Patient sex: M
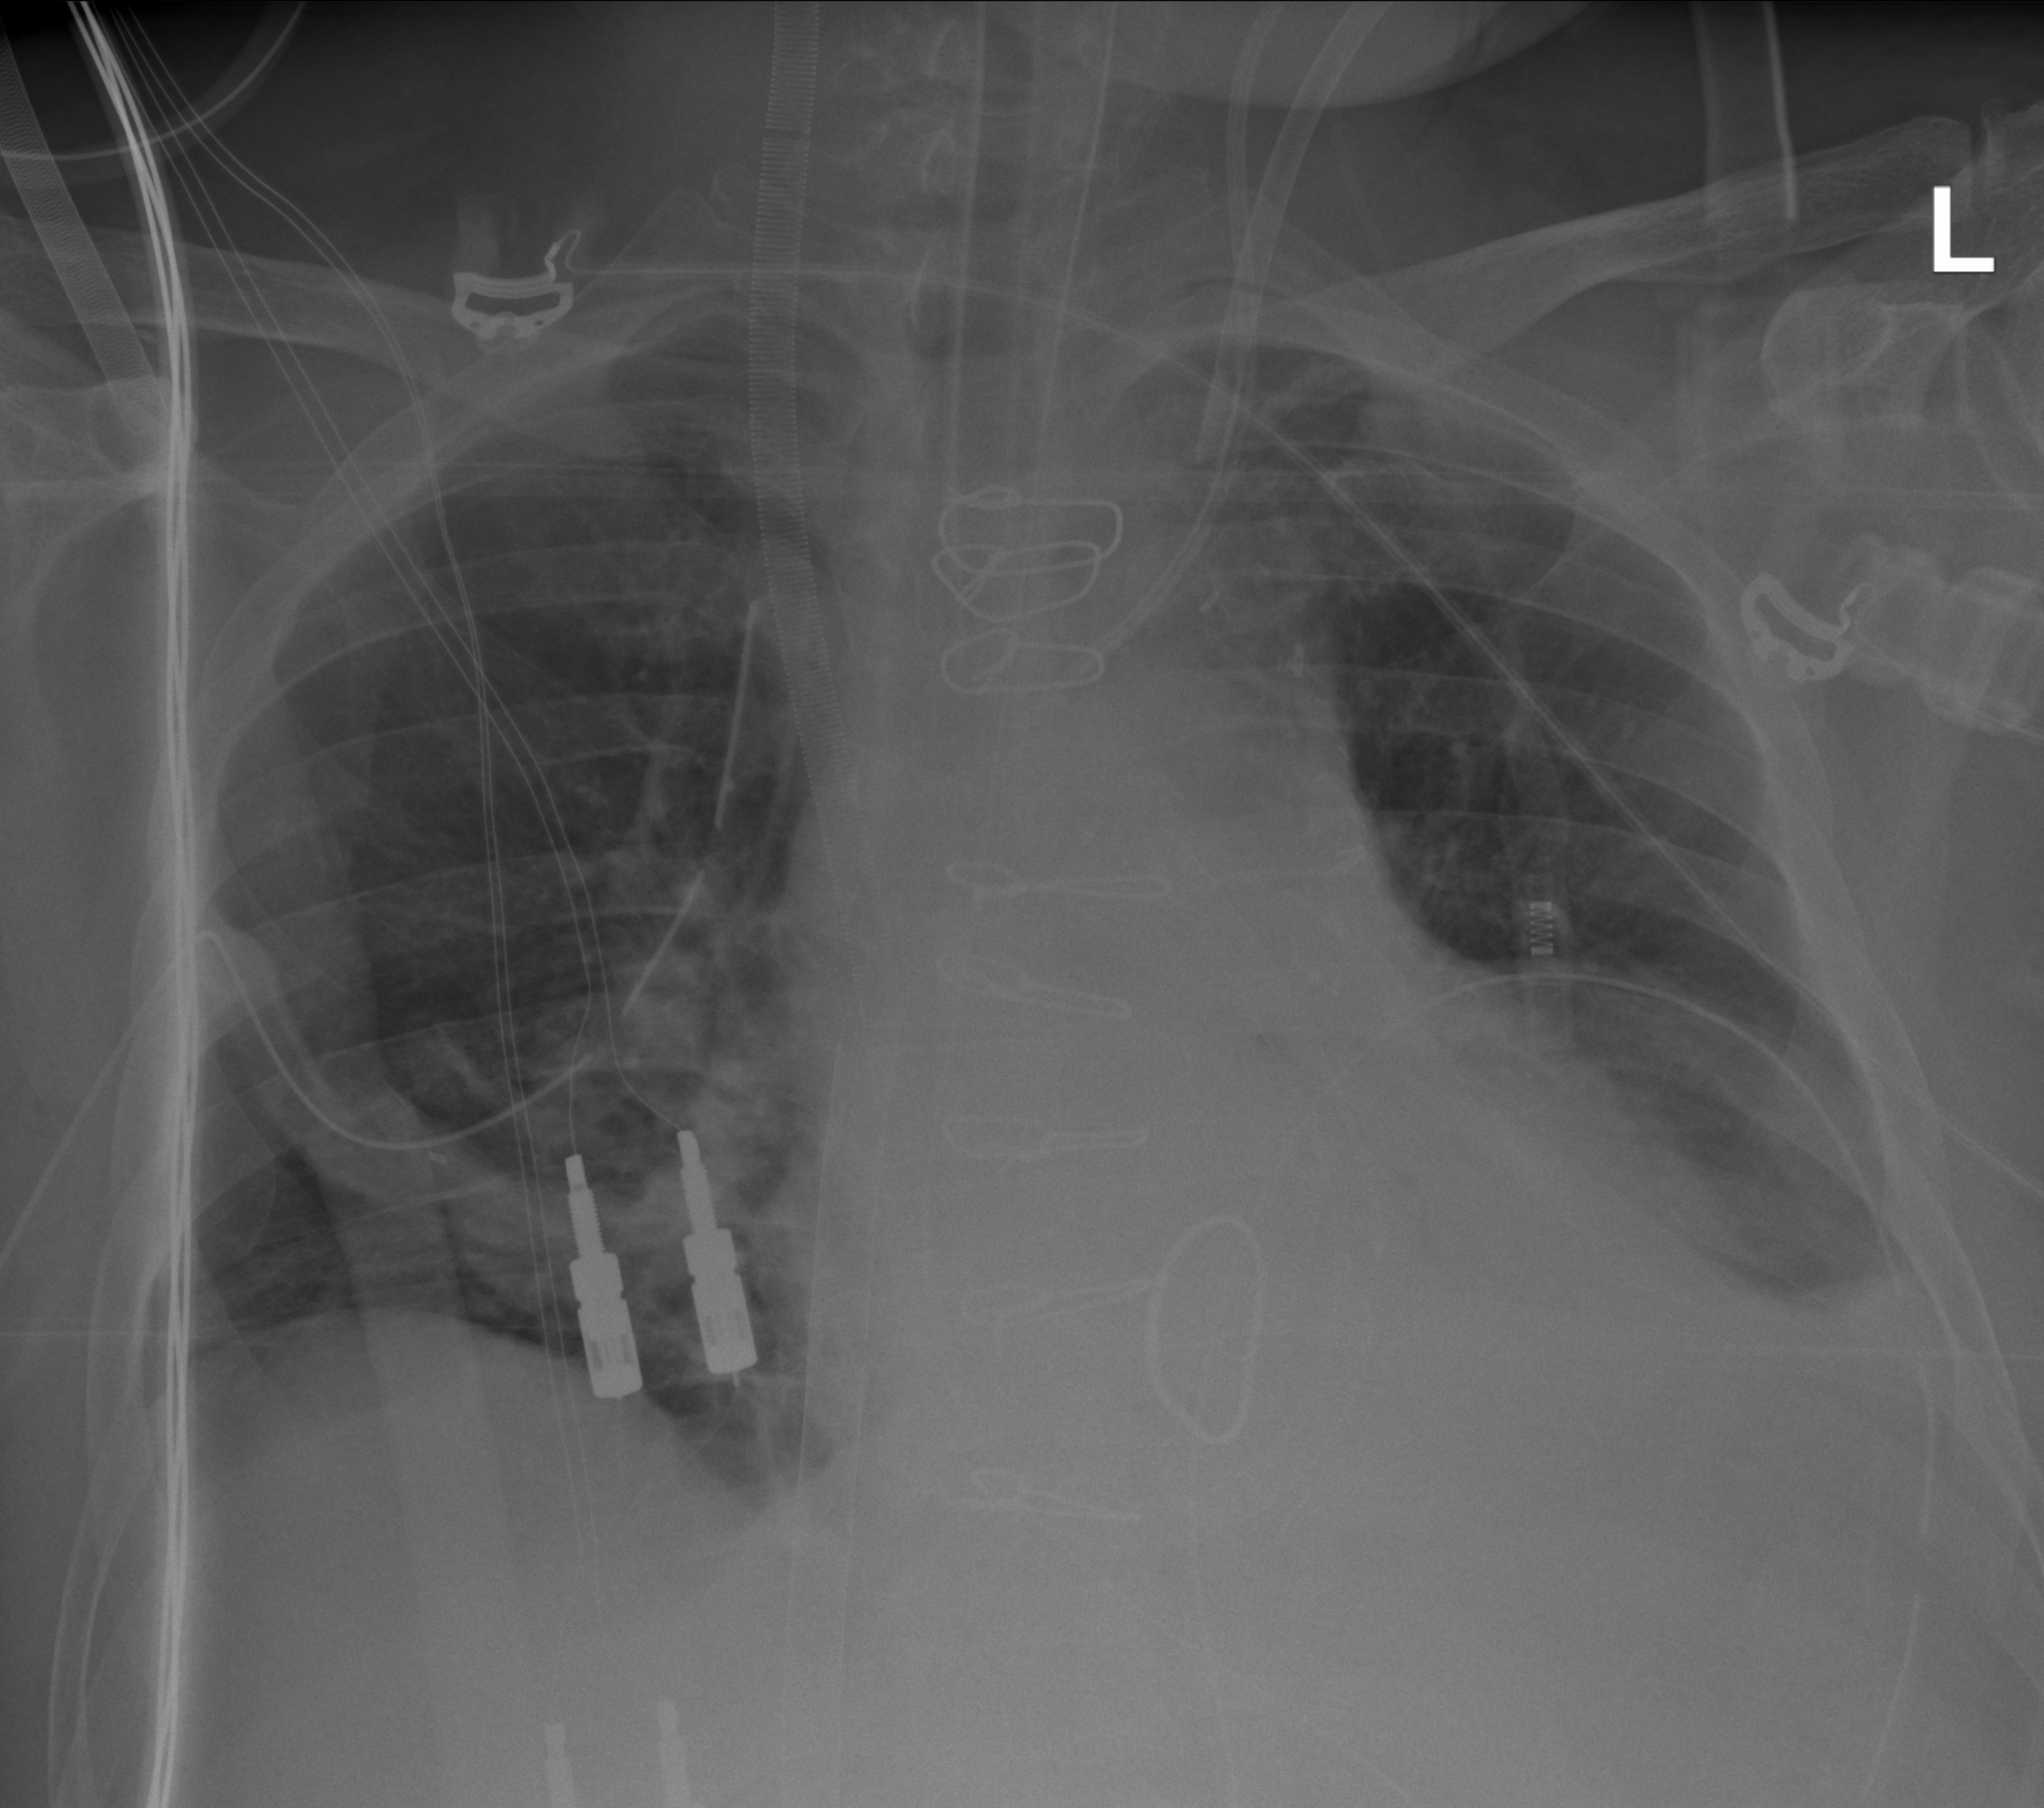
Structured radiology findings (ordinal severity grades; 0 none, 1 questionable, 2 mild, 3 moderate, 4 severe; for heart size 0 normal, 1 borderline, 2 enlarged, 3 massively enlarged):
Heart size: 2
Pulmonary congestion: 0
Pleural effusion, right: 2
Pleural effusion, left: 2
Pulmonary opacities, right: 0
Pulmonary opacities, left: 0
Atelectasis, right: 3
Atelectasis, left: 3